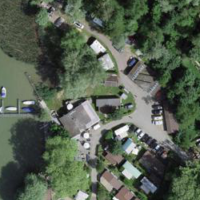
EUNIS habitat code: 53
Species observed at this site:
Corvus corone
Alcedo atthis
Sylvia borin
Bucephala clangula
Aegithalos caudatus
Sylvia atricapilla
Spinus spinus
Poecile palustris
Larus michahellis
Cygnus olor
Ardea alba
Erithacus rubecula
Cuculus canorus
Dryocopus martius
Phoenicurus ochruros
Corvus corax
Cyanistes caeruleus
Sturnus vulgaris
Chloris chloris
Pyrrhula pyrrhula
Larus canus
Troglodytes troglodytes
Corvus frugilegus
Passer domesticus
Mareca penelope
Passer montanus
Turdus merula
Circus aeruginosus
Mareca strepera
Hirundo rustica
Milvus migrans
Milvus milvus
Mergus merganser
Sterna hirundo
Cinclus cinclus
Coccothraustes coccothraustes
Phylloscopus trochilus
Motacilla alba
Delichon urbicum
Numenius arquata
Certhia brachydactyla
Podiceps cristatus
Turdus philomelos
Fulica atra
Stachys palustris
Anthus spinoletta
Dendrocopos major
Turdus viscivorus
Buteo buteo
Chroicocephalus ridibundus
Muscicapa striata
Phylloscopus collybita
Gallinula chloropus
Pica pica
Sitta europaea
Columba livia
Equisetum hyemale
Falco tinnunculus
Picus viridis
Acrocephalus scirpaceus
Acrocephalus arundinaceus
Anas platyrhynchos
Aythya ferina
Acrocephalus palustris
Streptopelia decaocto
Aythya fuligula
Fringilla coelebs
Coloeus monedula
Carduelis carduelis
Columba palumbus
Phalacrocorax carbo
Parus major
Ciconia ciconia